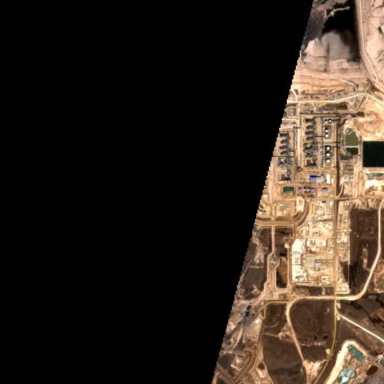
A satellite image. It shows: Industrial site with oil sands quarry.